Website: macys
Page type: customer-info-address
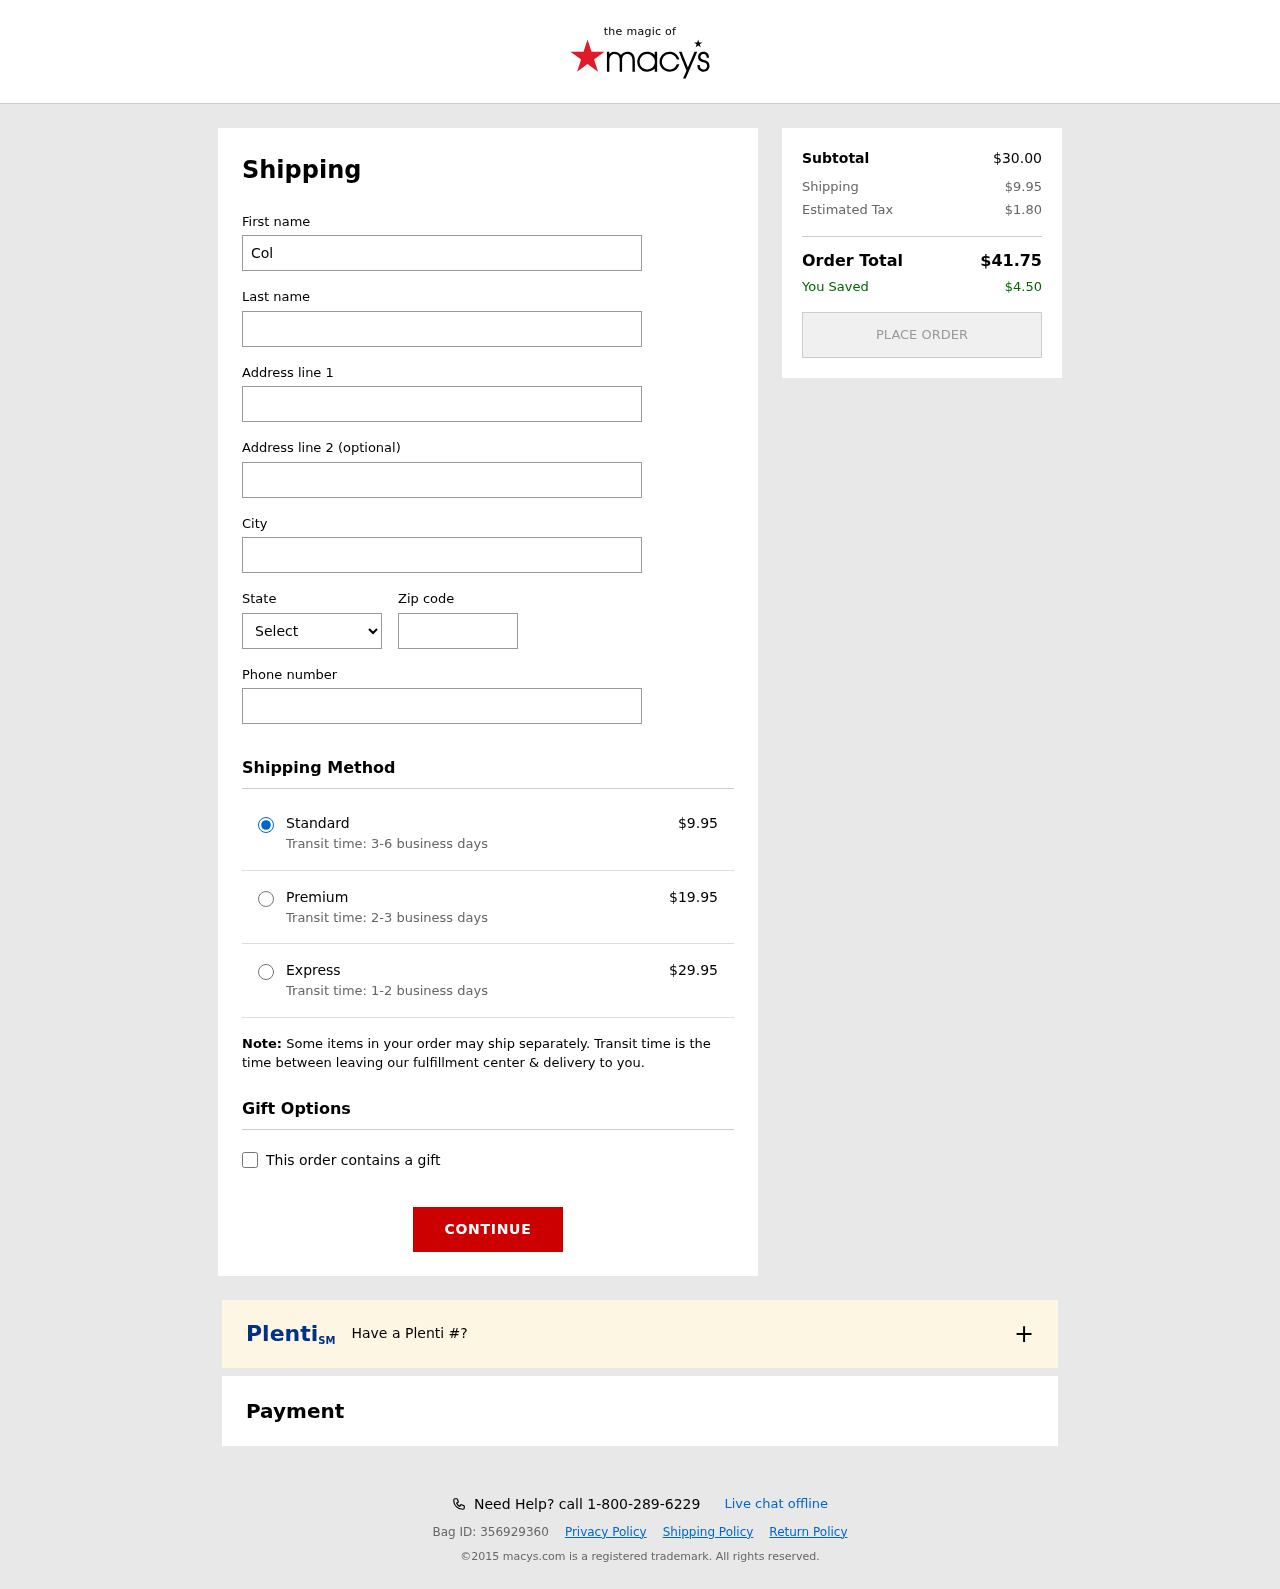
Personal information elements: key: PII_CITY
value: Lake Jessica
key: PII_FIRSTNAME
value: Colleen
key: PII_LASTNAME
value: Flowers
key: PII_PHONE
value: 3037196472
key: PII_POSTCODE
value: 11847
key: PII_STATE_ABBR
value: AR
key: PII_STREET
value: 503 Sarah Plaza
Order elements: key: ORDER_SHIPPING_COST
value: $9.95
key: ORDER_SHIPPING_COST_PREMIUM
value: $19.95
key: ORDER_SHIPPING_COST_EXPRESS
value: $29.95
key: ORDER_SUBTOTAL
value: $30.00
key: ORDER_TAX
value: $1.80
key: ORDER_TOTAL
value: $41.75
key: ORDER_SAVINGS
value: $4.50